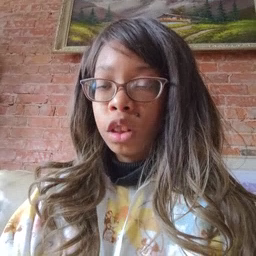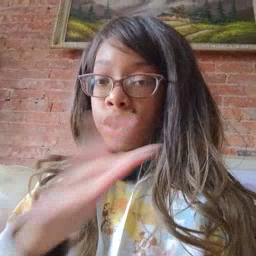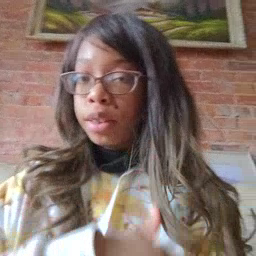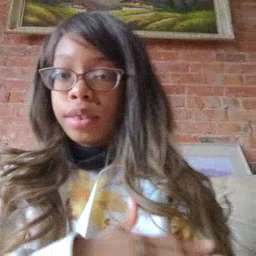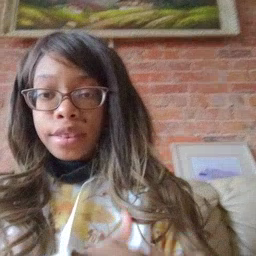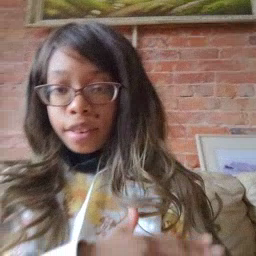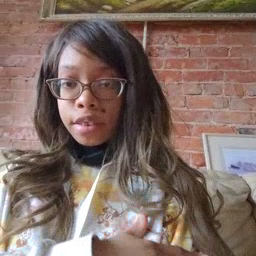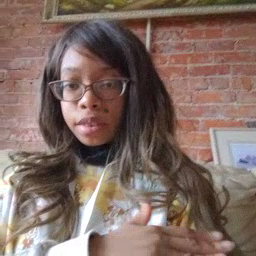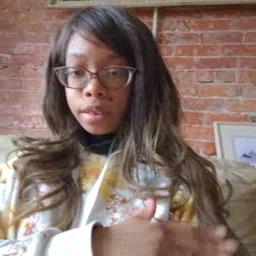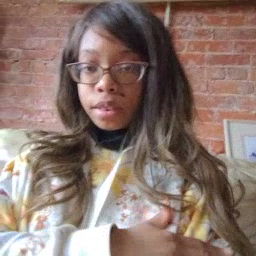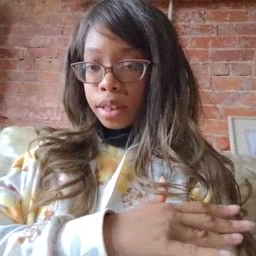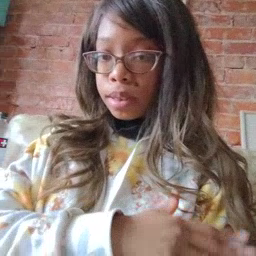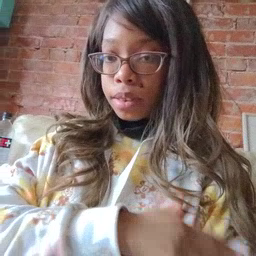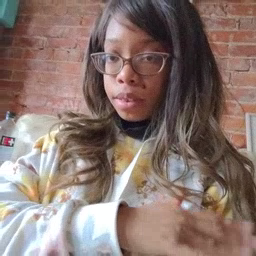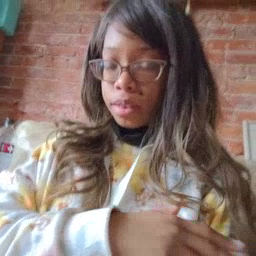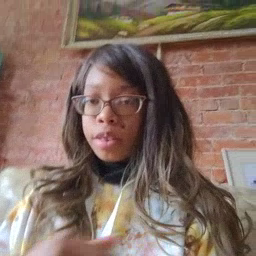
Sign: table